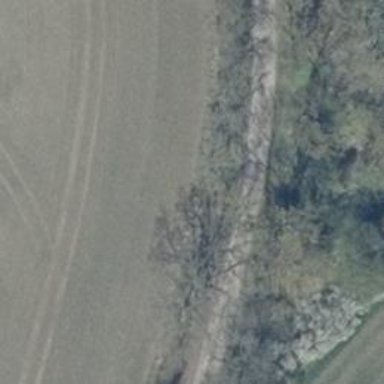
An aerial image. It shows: Unclassified road.